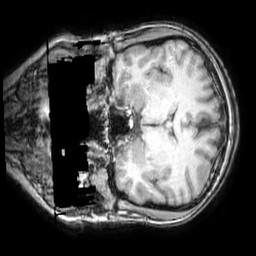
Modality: T1w
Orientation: coronal
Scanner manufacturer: philips
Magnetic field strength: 3 T
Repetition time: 0.008132 s
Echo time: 0.003722 s